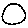
Label: moon